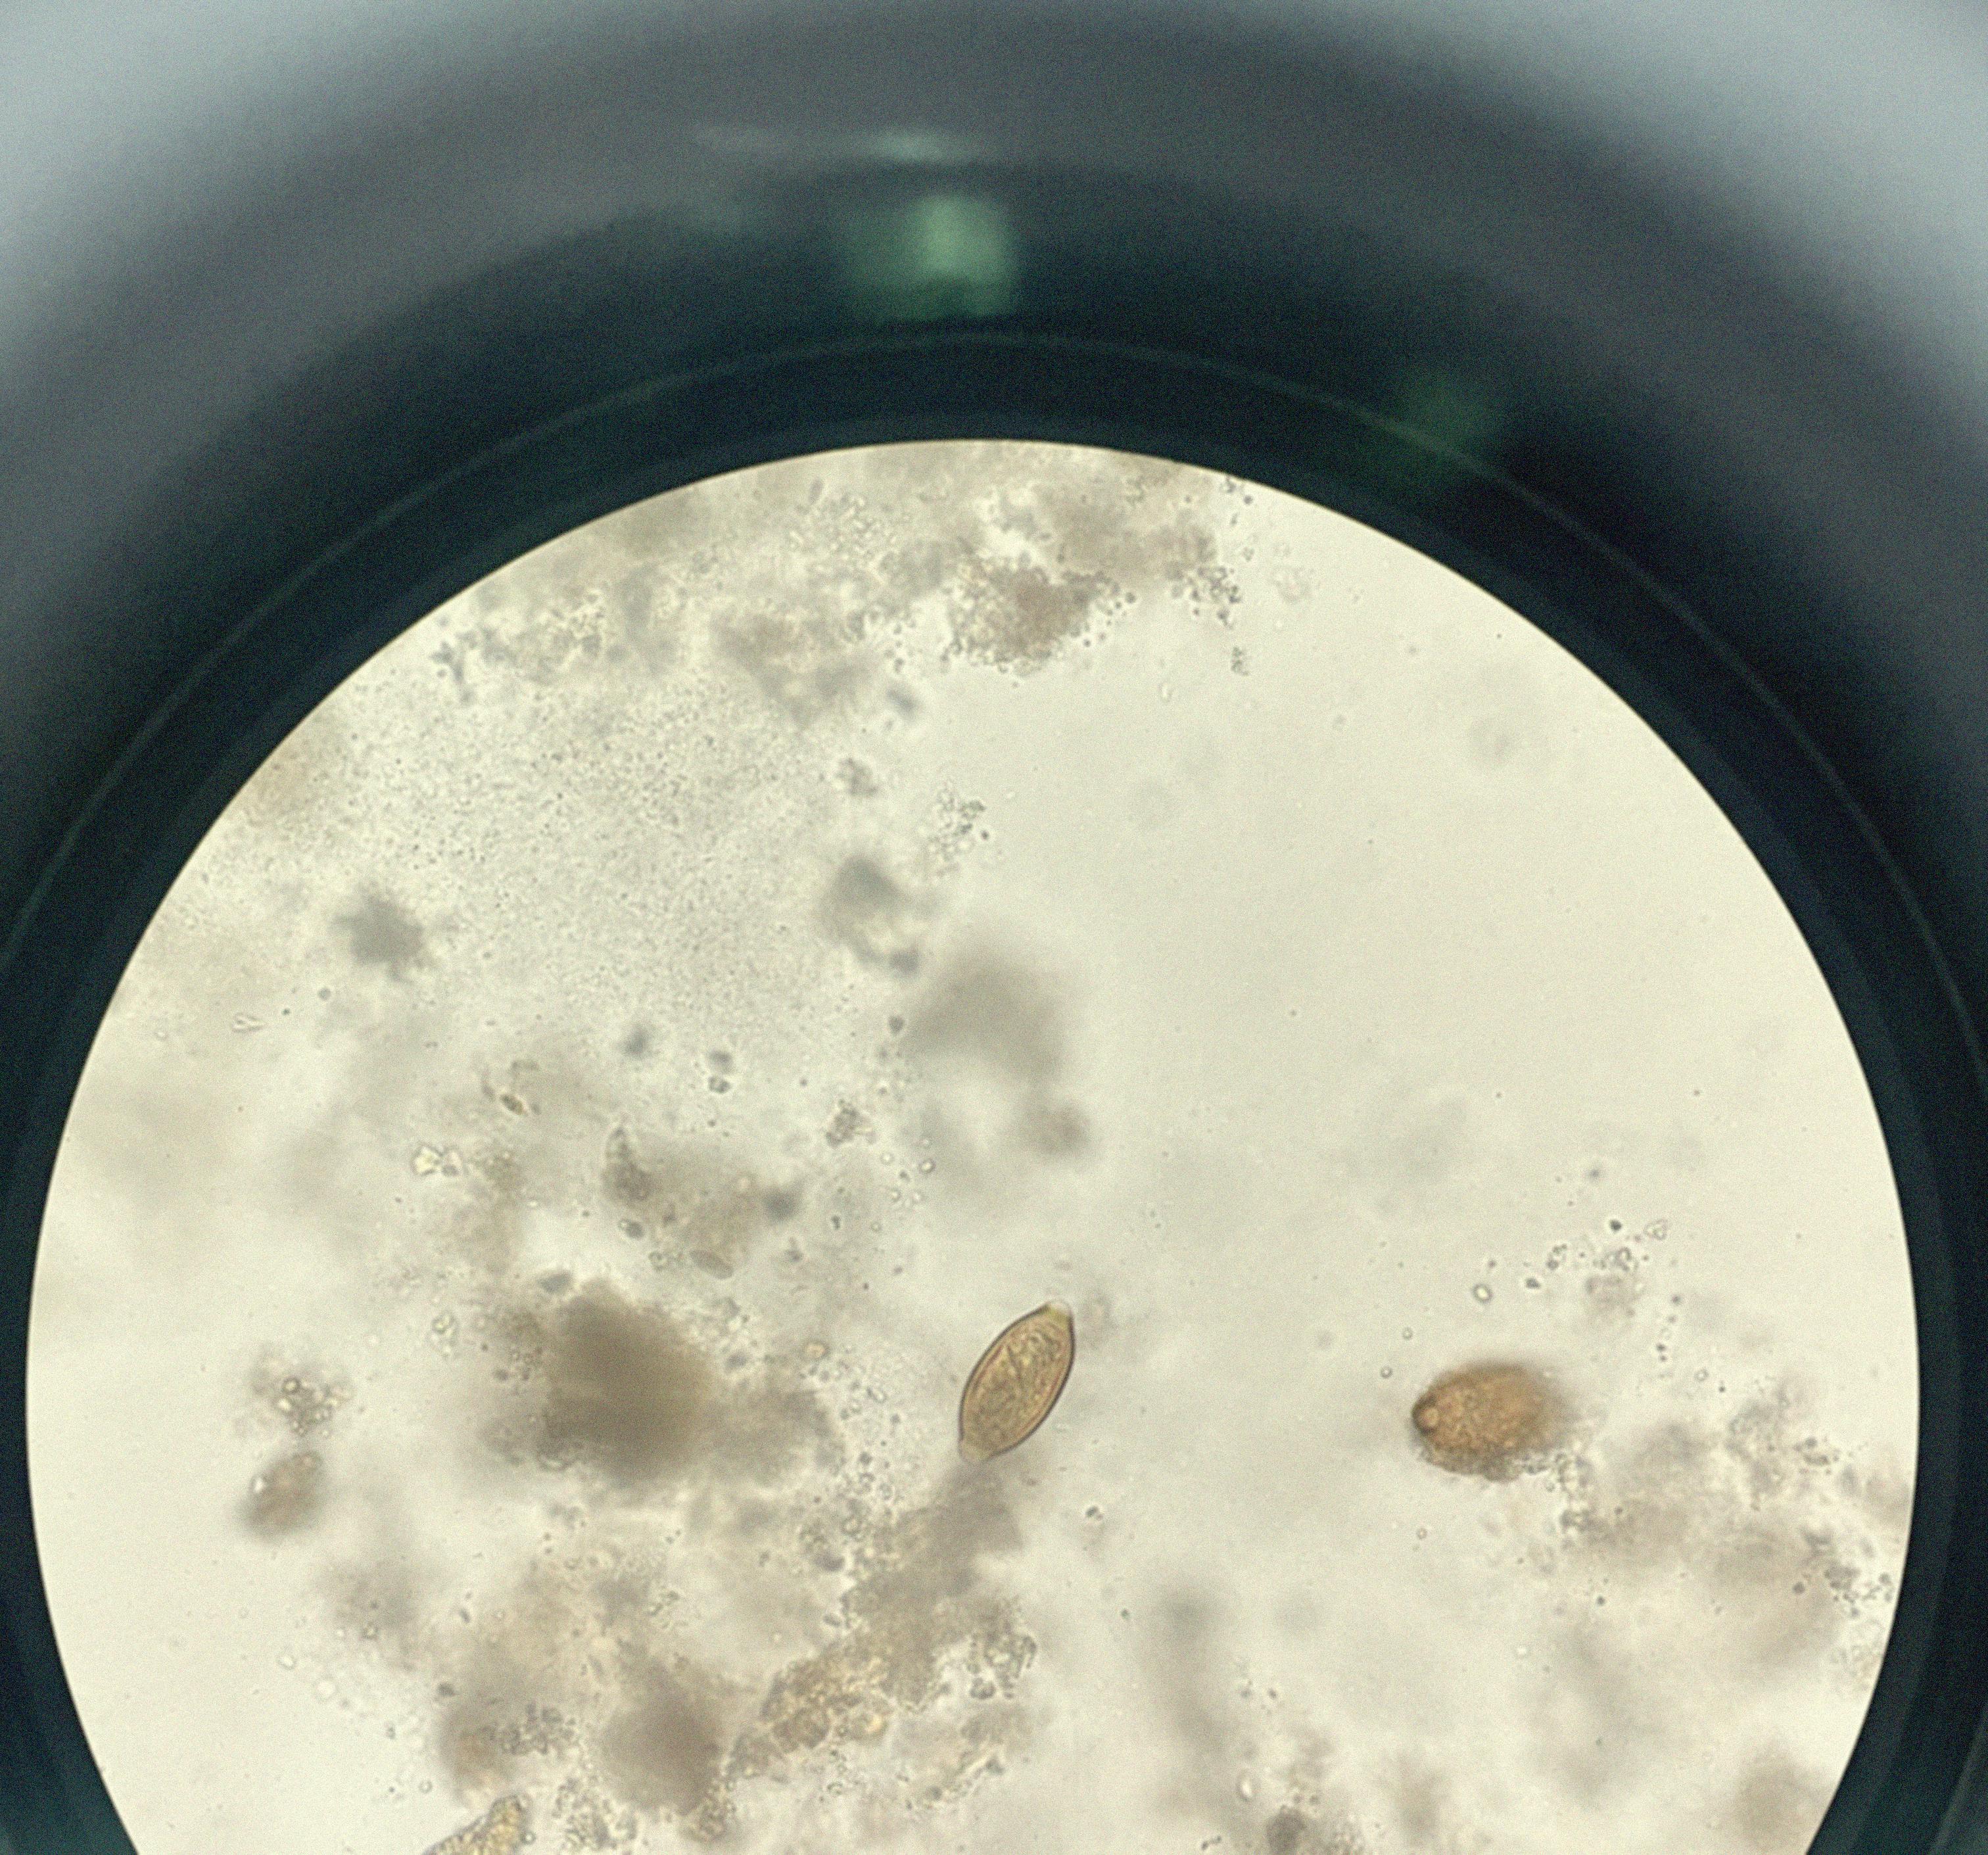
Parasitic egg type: Trichuris trichiura